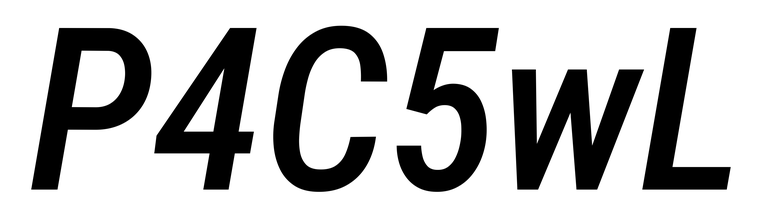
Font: Roboto-Italic_Condensed_Medium_Italic